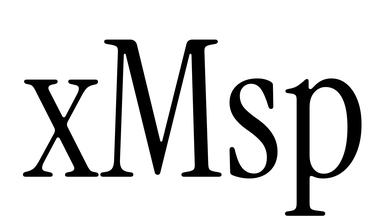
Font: InstrumentSerif-Regular